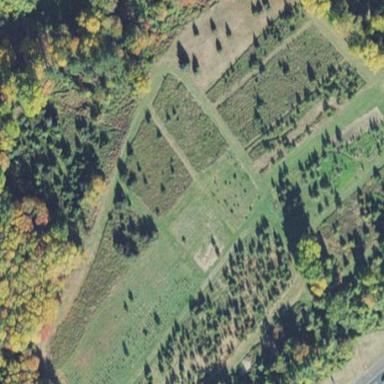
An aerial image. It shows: Evergreen needle-leaved forest preserved as existing open space.